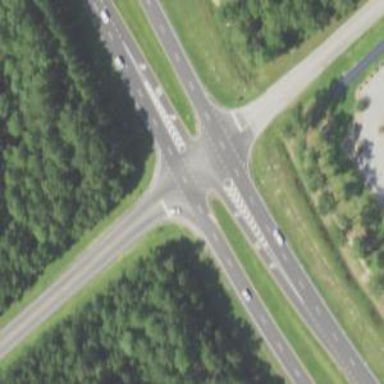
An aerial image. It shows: Crossing road.